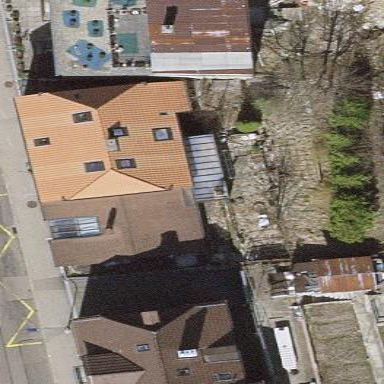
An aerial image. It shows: Building with hipped roof.